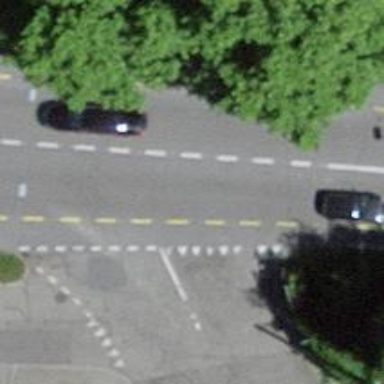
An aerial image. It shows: Secondary road with asphalt surface and trolley wires.